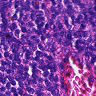
Metastatic tissue present: no